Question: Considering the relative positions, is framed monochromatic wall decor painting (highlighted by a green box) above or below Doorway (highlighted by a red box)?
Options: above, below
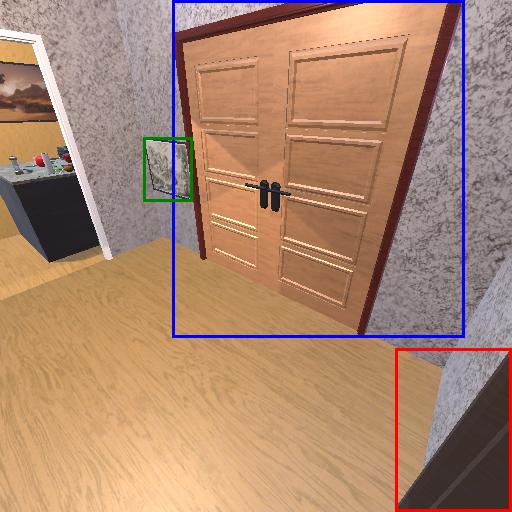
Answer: above